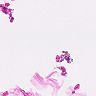
Metastatic tissue present: no